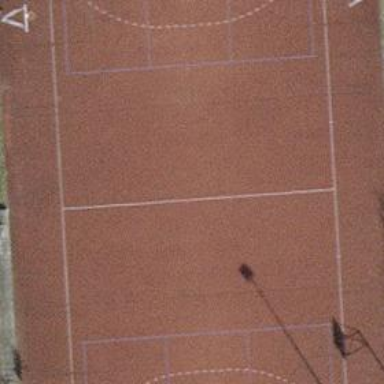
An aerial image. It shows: Multi-sport pitch with tartan surface for leisure activities.